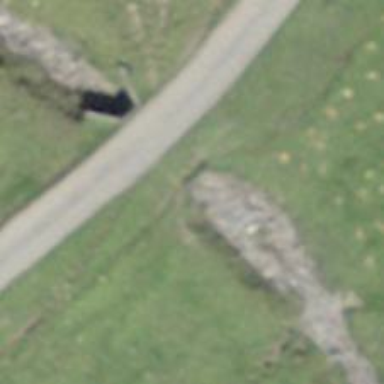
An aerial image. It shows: Culvert tunnel.